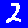
Digit: 2